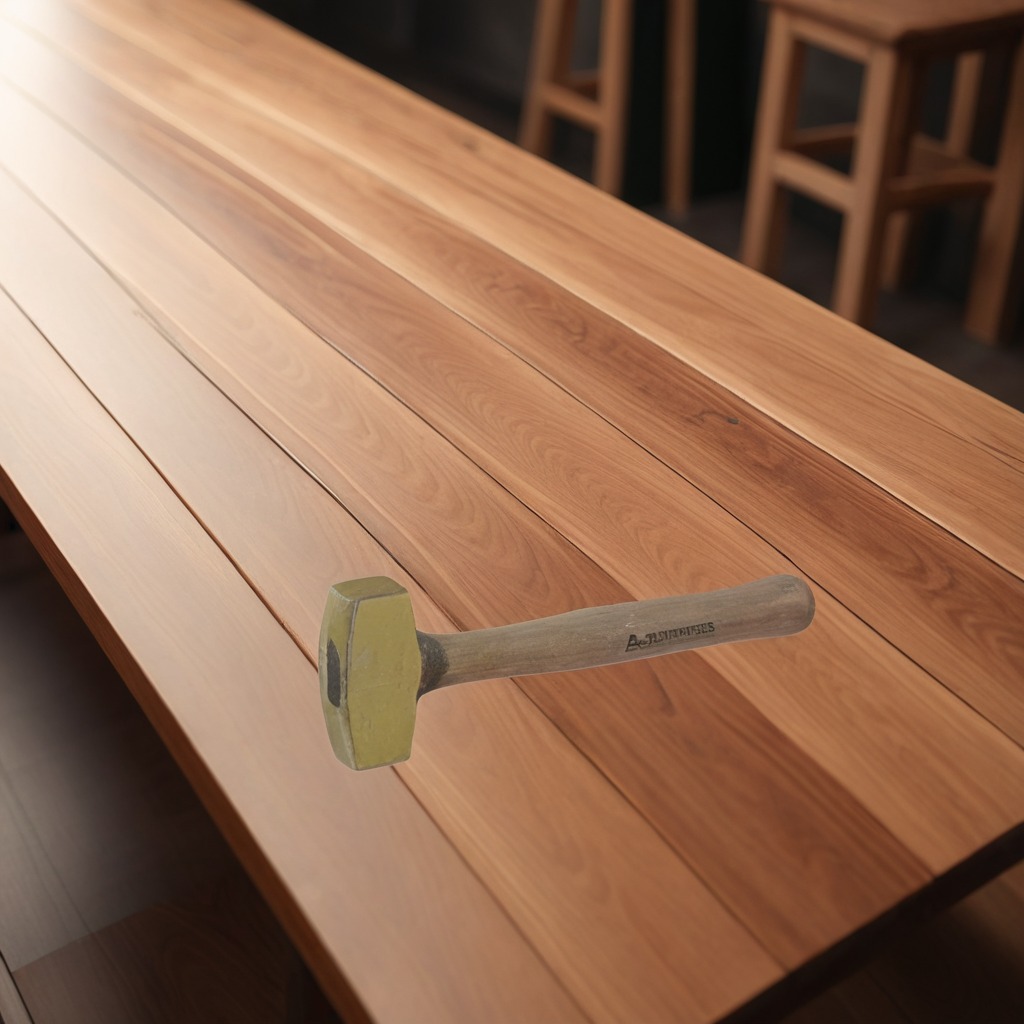
A hammer is lying on the wooden table in the carpentry studio